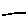
Label: hexagon